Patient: sex F, age 43
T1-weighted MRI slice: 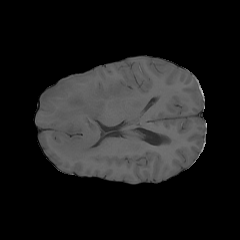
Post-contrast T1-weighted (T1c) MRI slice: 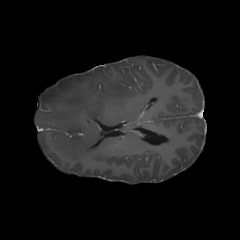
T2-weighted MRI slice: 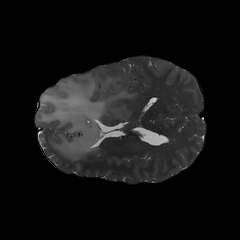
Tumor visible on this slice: yes
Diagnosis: Astrocytoma, IDH-mutant
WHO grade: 3